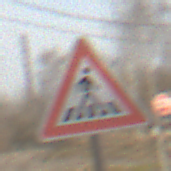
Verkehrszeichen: FussgaengerueberwegLinks
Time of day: MorningAfternoon
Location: Outdoor (Nature)
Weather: PartlyCloudy
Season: Winter
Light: Natural